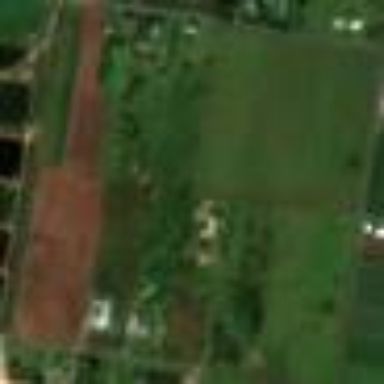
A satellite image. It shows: Farmland used for producing sugar cane.